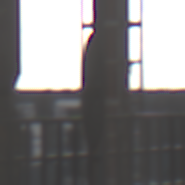
Verkehrszeichen: EndeUeberholverbot
Umgebung: Roofed, Special
Tageszeit: Midday
Wetter: Overcast
Licht: Natural
Jahreszeit: NotSpecified
Kontrast: MediumContrast